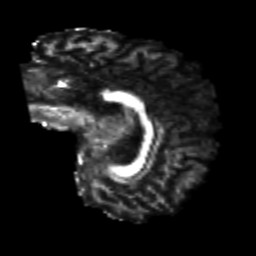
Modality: FA
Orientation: sagittal
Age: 25
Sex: male
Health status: healthy
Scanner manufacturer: ge
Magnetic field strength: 3 T
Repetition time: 11 s
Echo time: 0.072 s